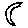
Label: moon